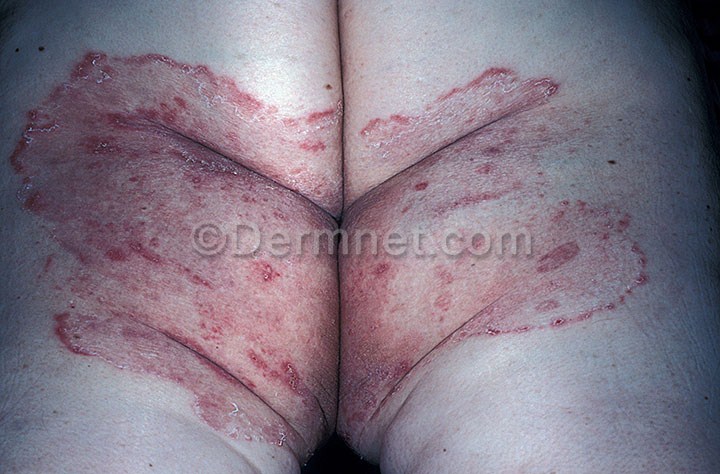
Disease: Tinea Ringworm Candidiasis and other Fungal Infections